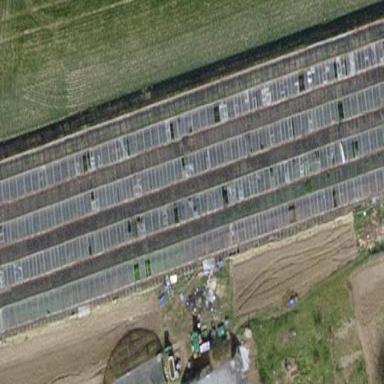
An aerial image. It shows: Greenhouse.